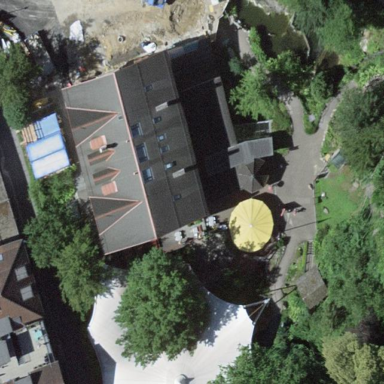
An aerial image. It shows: Museum.